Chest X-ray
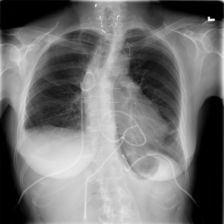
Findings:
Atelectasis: positive
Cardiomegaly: negative
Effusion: negative
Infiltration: negative
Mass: negative
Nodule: negative
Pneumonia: negative
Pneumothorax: negative
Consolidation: positive
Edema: negative
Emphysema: negative
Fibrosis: negative
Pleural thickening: negative
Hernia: negative